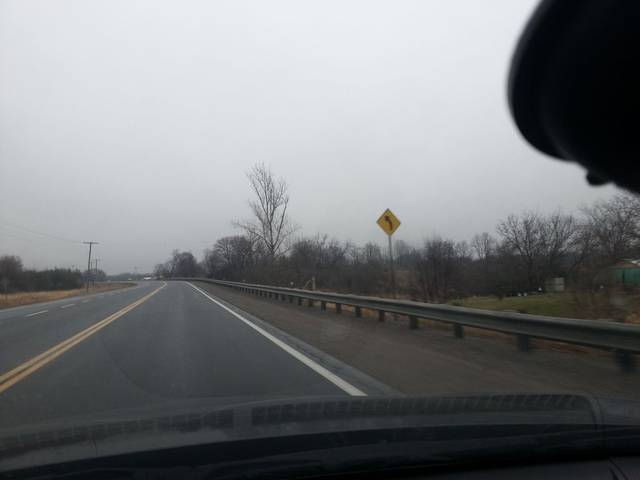
Region: Canada
Coordinates: 44.513, -77.468